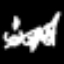
Label: square